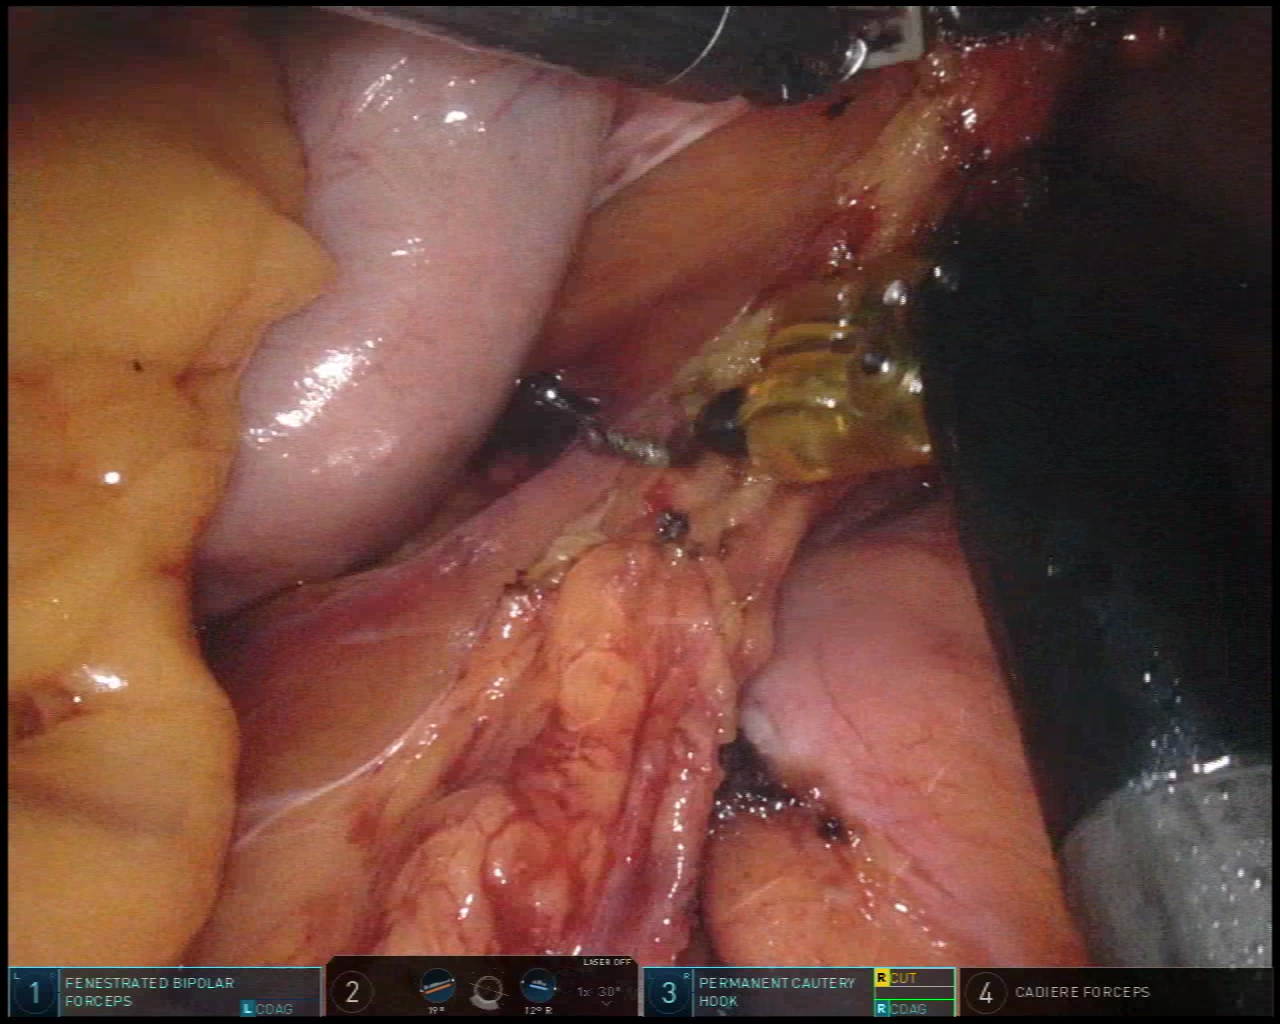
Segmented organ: stomach
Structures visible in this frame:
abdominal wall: yes
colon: yes
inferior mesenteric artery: no
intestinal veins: no
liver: no
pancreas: no
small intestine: no
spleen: no
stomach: yes
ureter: no
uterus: no
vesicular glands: no